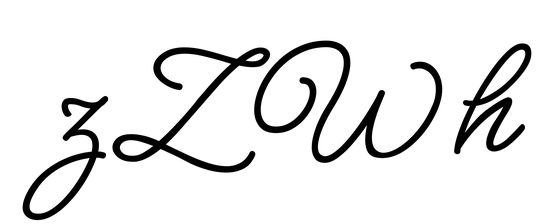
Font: MeowScript-Regular